Question: Lengthy One, but only the explanation part.I am working in ASP.NET and the page came out just as I wanted.But somehow, the same code in the fiddle is not.<URL>
'''
.logodiv
{
width:100%;
background-color:#495C6E;
height:7%;
color:white;
}
.menu
{
background-color:#335E89;
height:5%;
}
.content
{
border:1px solid #C2C8BD;
margin:0 0.6% 0.6% 0.6%;
height:84%;
border-radius:3px;
border-top:none;
padding-top:1%;
padding-left:1%;
padding-right:1.1%;
}
.panelsearch
{
width:100%;
border:1px solid red;
height:6%;
}
.panelgrid
{
width:100%;
border:1px solid red;
height:57%;
}
.paneledit
{
width:100%;
border:1px solid red;
height:34%;
}
'''
Hence I have also uploaded the image.
All the 3 divs (with red borders) are placed inside the content div(white border), as you can see.
WHAT I WANT (but failed to acheive):
(1). The logodiv and menudiv should be fixed with vertical scroll.
(2). The searchpanel & gridpanel should be of the height as they appear in pic,and should not compress with lesser content.
(3). The edit panel should expand a/g to its content and so should the ContentDiv.
WHAT I TRIED:
Put both the logodiv and menudiv inside
'''
<div style="position:fixed;top:0"></div>.
'''
Though it keeps them fixed, it overwrote the specified heights for those 2 divs inside, meaning, both the logodiv & menudiv are now of the same height.
Achieved(3) by removing heights for contentdiv and editpanel and adding
'''
overflow:hidden
'''
for both. But if the page has no text in any of the 3 panels, all of them compress.
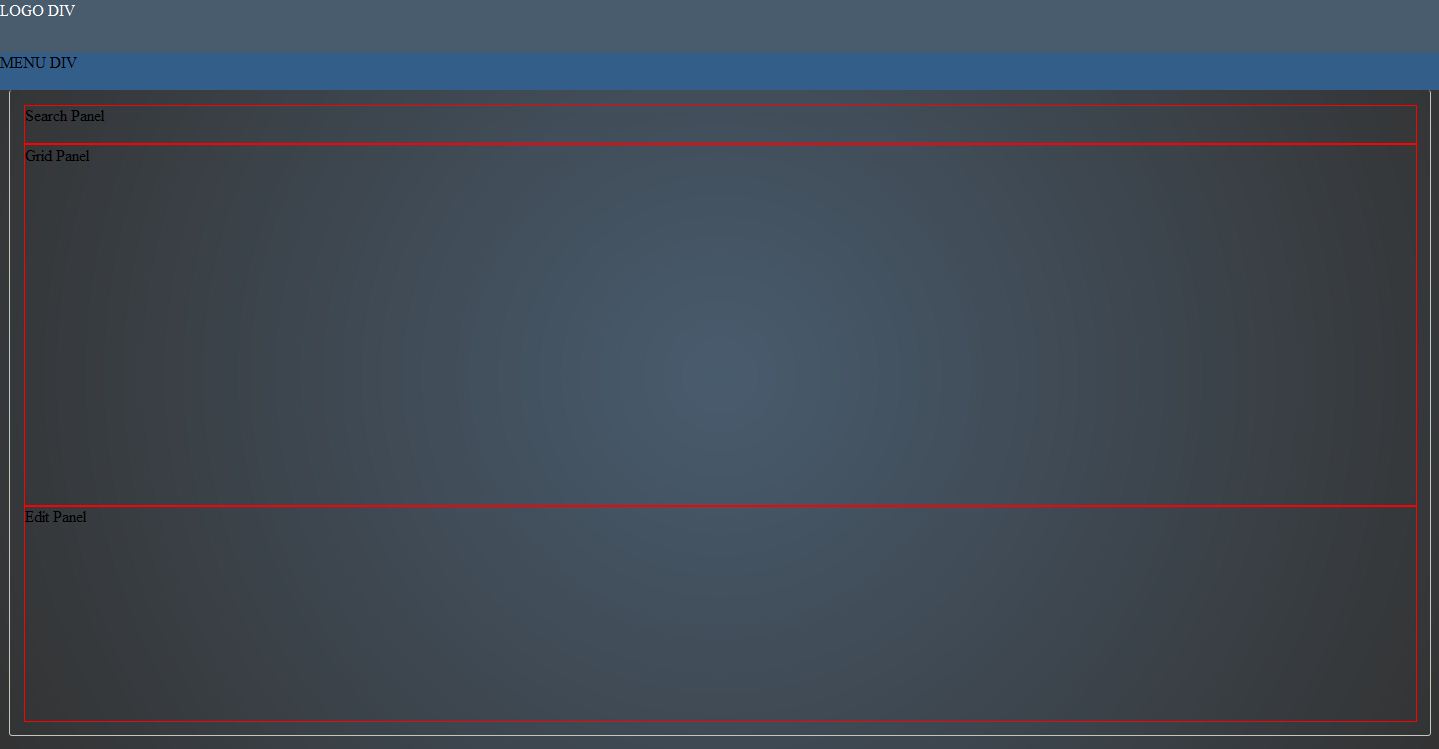
Answer: I changed your Html like this and for the CSS you can see the <URL>.
'''
<body>
<form id="form1" runat="server">
<div class="logodiv">
LOGO DIV
</div>
<div class="menu">
MENU DIV
</div>
<div class="content">
<div id="pnlSearch" class="panelsearch">
<asp:Panel ID="pnlSearch" runat="server">
Search Panel
</asp:Panel>
</div>
<div id="pnlGrid" class="panelgrid">
<asp:Panel ID="pnlGrid" runat="server">
Grid Panel
</asp:Panel>
</div>
<div id="pnlEdit" class="paneledit">
<asp:Panel ID="pnlEdit" runat="server">
Edit Panel
</asp:Panel>
</div>
</div>
</form>
</body>
'''